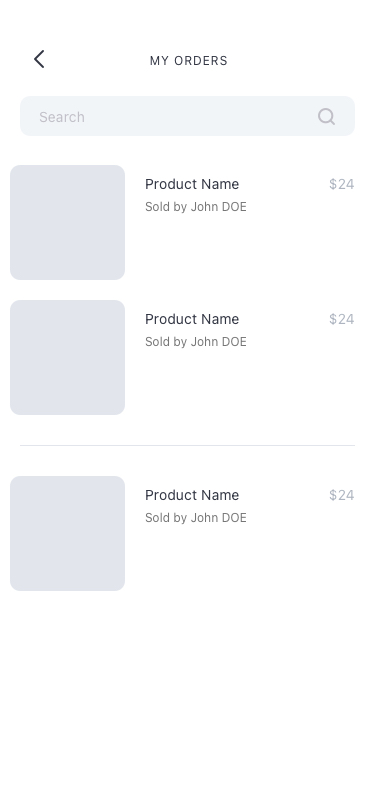
Text in this UI design:
Product Name
Sold by John DOE
$24
Product Name
Sold by John DOE
$24
Product Name
Sold by John DOE
$24
MY ORDERS